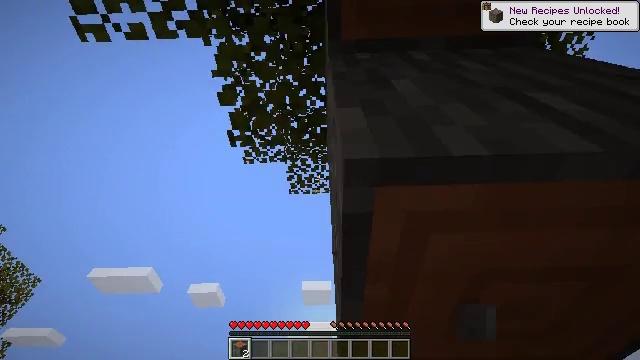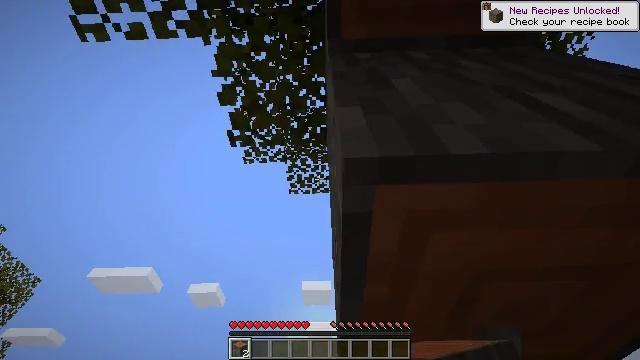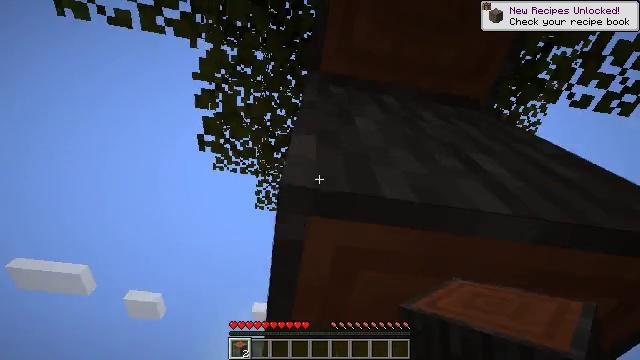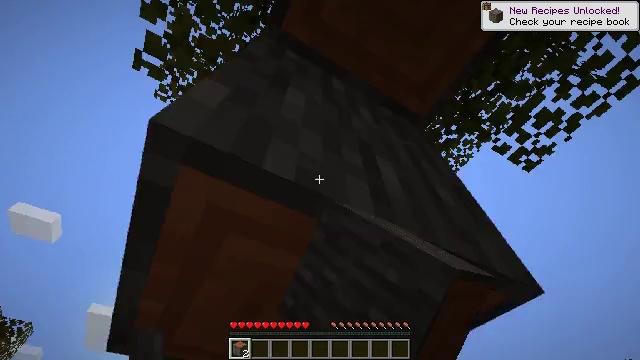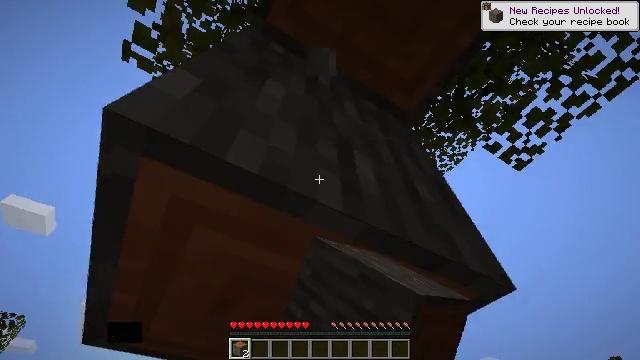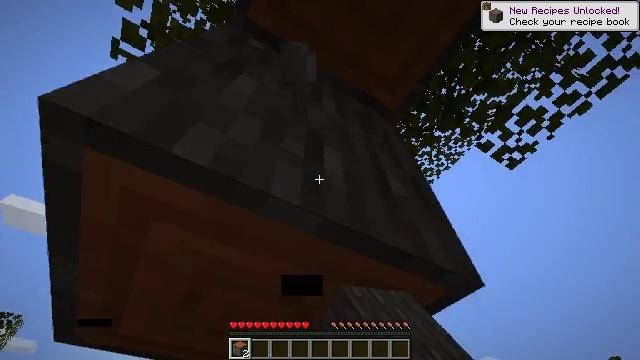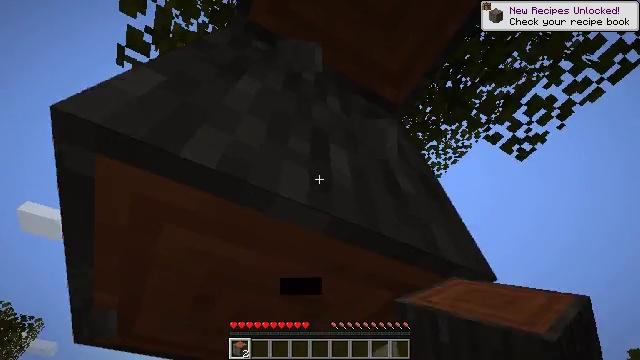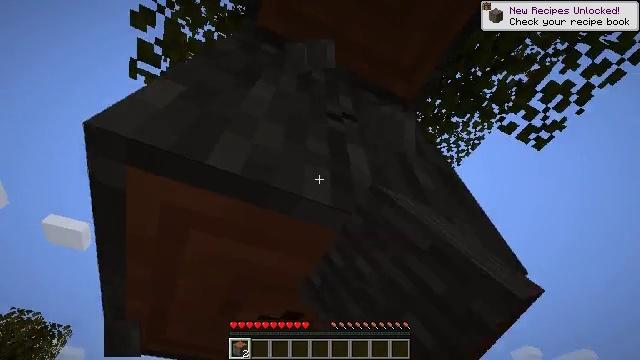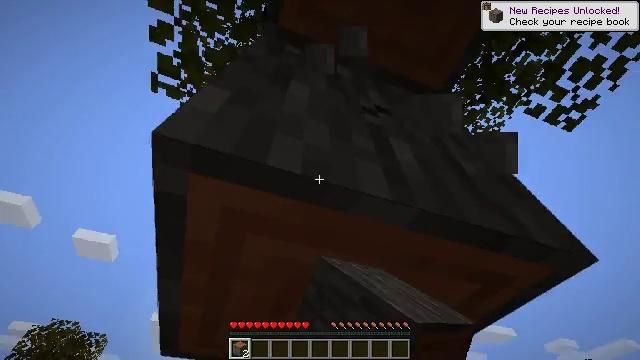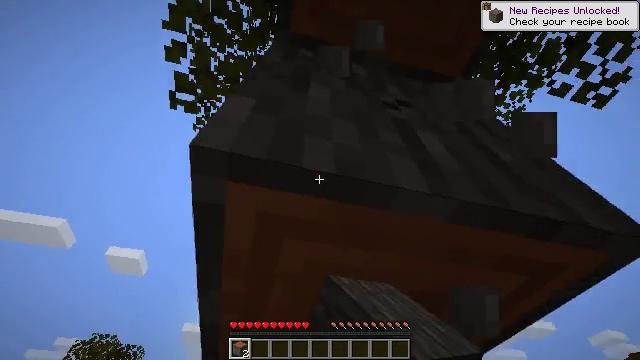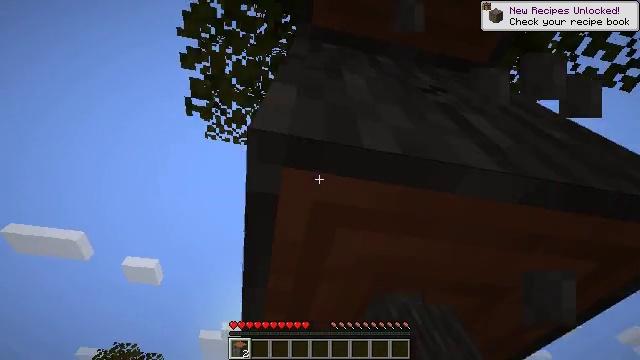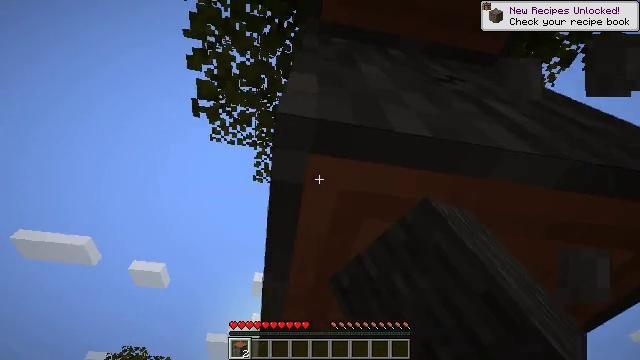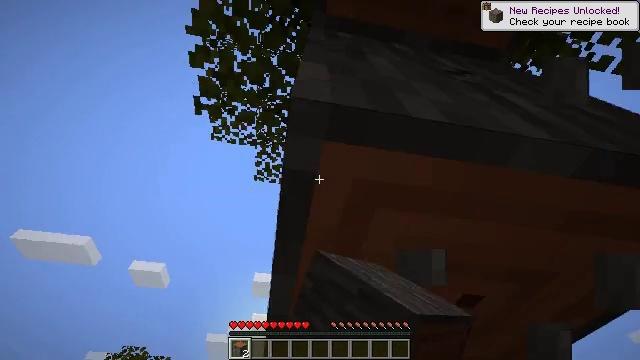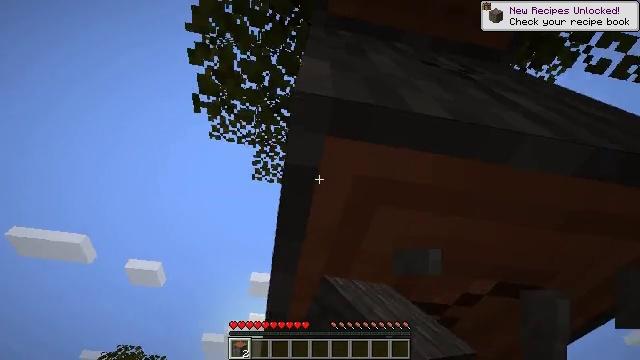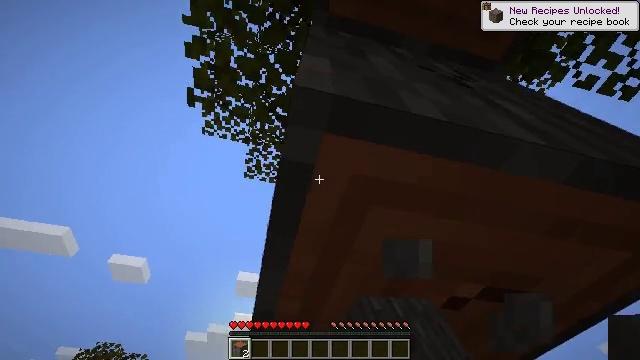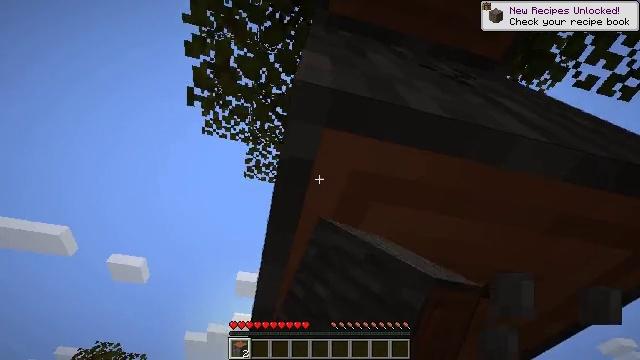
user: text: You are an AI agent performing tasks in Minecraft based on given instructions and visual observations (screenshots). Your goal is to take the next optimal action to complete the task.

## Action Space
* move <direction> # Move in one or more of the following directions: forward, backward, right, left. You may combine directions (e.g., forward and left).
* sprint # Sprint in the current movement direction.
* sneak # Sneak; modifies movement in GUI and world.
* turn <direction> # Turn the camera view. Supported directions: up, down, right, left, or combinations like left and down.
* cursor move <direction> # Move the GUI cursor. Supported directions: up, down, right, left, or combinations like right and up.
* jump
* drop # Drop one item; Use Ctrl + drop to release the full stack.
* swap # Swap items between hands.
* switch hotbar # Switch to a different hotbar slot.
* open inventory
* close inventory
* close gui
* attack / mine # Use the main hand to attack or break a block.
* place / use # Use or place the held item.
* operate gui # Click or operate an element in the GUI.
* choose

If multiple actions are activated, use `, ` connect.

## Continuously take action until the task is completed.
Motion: motion action
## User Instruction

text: Break the acacia log from the tree.
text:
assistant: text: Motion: attack / mine
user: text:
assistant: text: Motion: move right, turn right and up, attack / mine
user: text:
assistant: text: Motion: move right, turn right and down, attack / mine
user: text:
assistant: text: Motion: turn right, attack / mine
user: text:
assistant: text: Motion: attack / mine
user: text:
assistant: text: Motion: turn left, attack / mine
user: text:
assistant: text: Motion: turn left, attack / mine
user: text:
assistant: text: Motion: turn left, attack / mine
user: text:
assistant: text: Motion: turn left, attack / mine
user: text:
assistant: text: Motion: turn left, attack / mine
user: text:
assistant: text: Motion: turn left, attack / mine
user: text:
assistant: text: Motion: attack / mine
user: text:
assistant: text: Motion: attack / mine
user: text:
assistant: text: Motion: turn right, attack / mine
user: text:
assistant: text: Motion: attack / mine
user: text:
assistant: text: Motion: move right, attack / mine
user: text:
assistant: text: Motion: attack / mine
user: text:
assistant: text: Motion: attack / mine
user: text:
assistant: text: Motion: attack / mine
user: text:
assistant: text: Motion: attack / mine
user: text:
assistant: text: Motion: attack / mine
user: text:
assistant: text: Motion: turn right, attack / mine
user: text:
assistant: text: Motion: turn right, attack / mine
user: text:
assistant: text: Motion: turn right, attack / mine
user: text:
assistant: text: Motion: attack / mine
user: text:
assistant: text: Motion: attack / mine
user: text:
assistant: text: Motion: turn right, attack / mine
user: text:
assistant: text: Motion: turn right, attack / mine
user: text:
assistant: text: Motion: turn right, attack / mine
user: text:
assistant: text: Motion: turn right, attack / mine